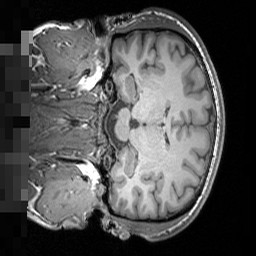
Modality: T1w
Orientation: coronal
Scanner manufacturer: siemens
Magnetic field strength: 3 T
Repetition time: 1.5 s
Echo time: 0.00291 s